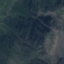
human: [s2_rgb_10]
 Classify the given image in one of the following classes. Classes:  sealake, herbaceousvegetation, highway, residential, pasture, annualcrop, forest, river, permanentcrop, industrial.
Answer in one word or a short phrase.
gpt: HerbaceousVegetation